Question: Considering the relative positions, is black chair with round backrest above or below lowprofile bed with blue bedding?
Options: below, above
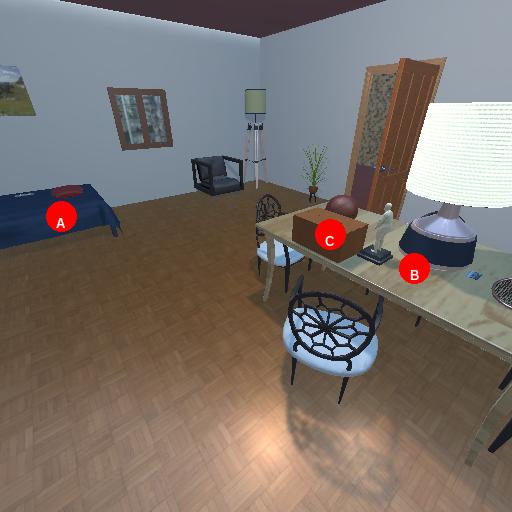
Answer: below